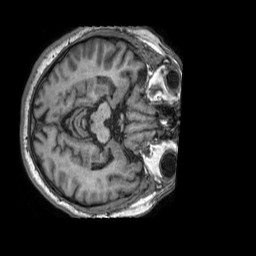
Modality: T1w
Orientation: axial
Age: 73
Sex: male
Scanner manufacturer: philips
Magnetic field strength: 1.5 T
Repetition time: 0.007246 s
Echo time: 0.003303 s